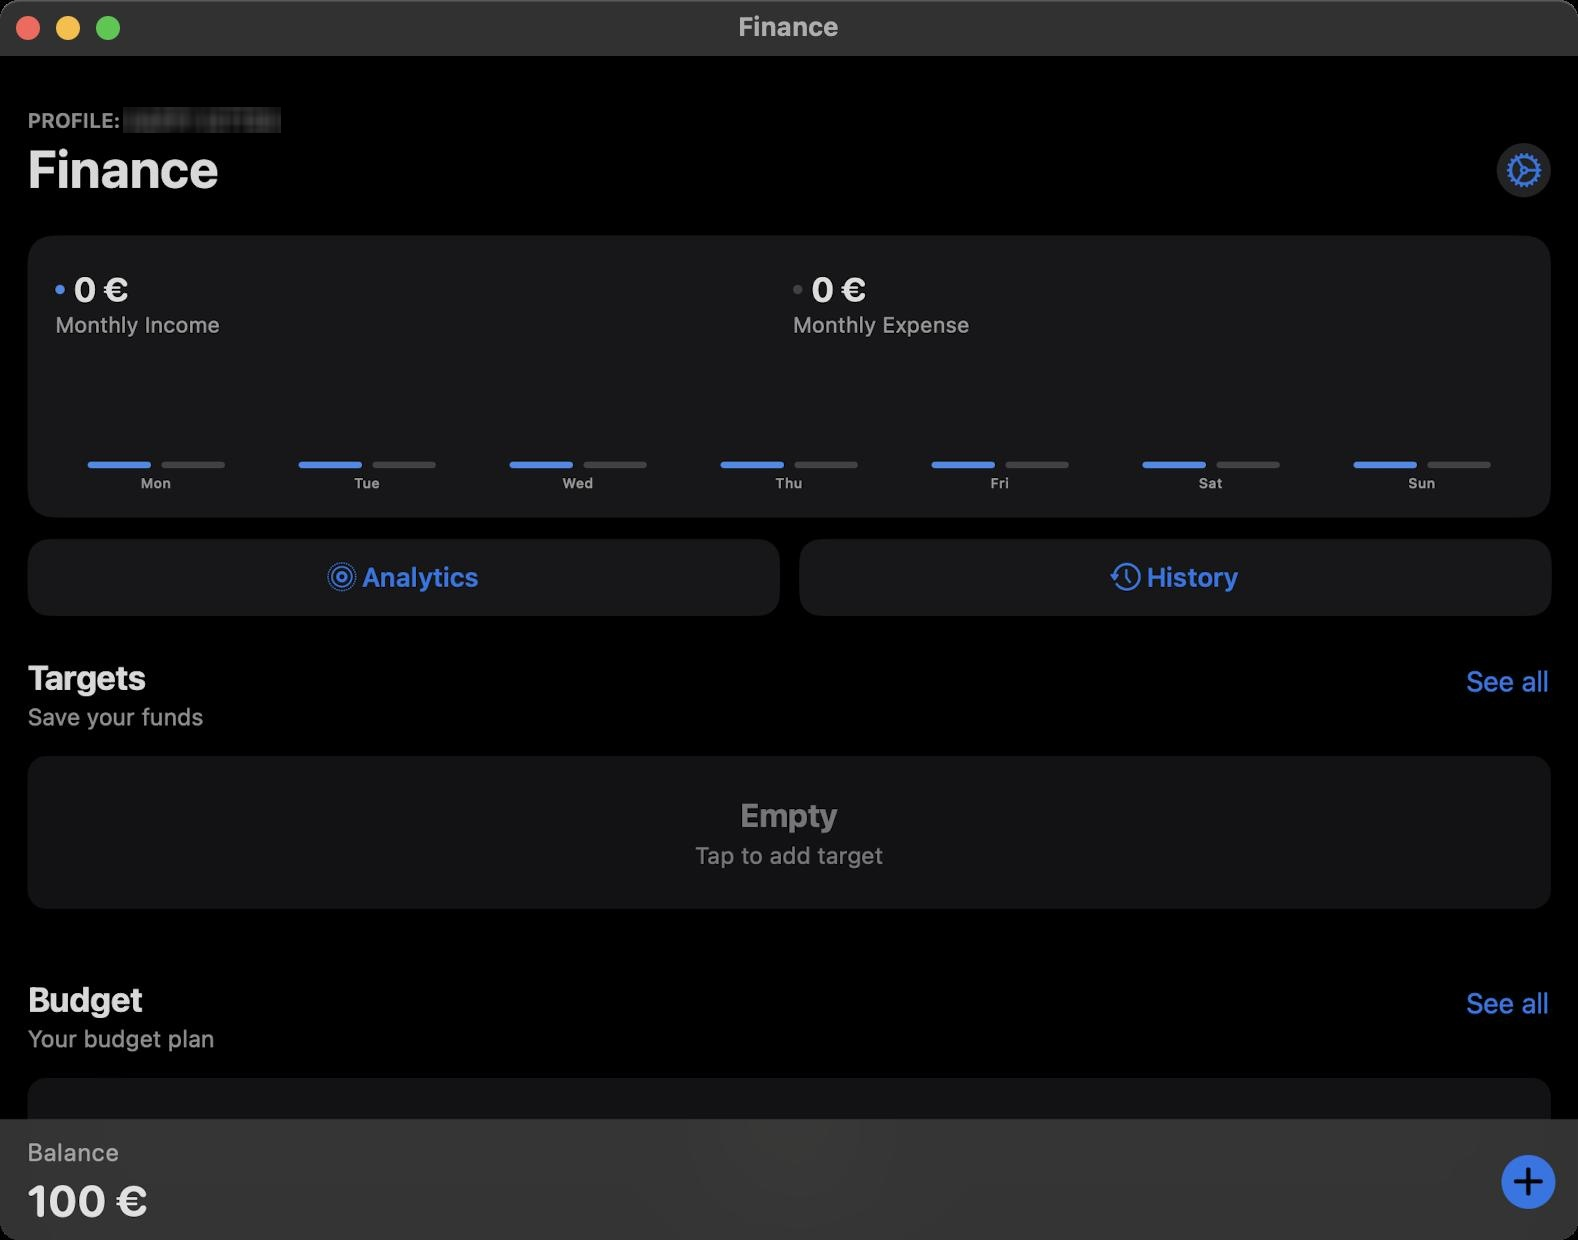
Accessibility tree:
{"name": "Finance", "role": "AXWindow", "description": null, "role_description": "standard window", "value": null, "position": "352.00;95.00", "size": "789;620", "children": [{"name": null, "role": "AXGroup", "description": null, "role_description": "group", "value": null, "position": "0.00;0.00", "size": "789;620", "children": [{"name": null, "role": "AXGroup", "description": null, "role_description": "group", "value": null, "position": "0.00;0.00", "size": "789;621", "children": [{"name": null, "role": "AXGroup", "description": null, "role_description": "Nav bar", "value": null, "position": "0.00;27.72", "size": "789;79", "children": [{"name": null, "role": "AXStaticText", "description": "PROFILE: HAPPY KITTEN", "role_description": "text", "value": null, "position": "13.86;53.90", "size": "125;12", "children": []}, {"name": null, "role": "AXHeading", "description": "Finance", "role_description": "heading", "value": null, "position": "13.86;68.53", "size": "96;31", "children": []}, {"name": null, "role": "AXButton", "description": "settingsButton", "role_description": "button", "value": null, "position": "748.44;71.61", "size": "27;27", "children": []}]}, {"name": null, "role": "AXGroup", "description": null, "role_description": "group", "value": null, "position": "0.00;0.00", "size": "789;621", "children": [{"name": null, "role": "AXGroup", "description": null, "role_description": "group", "value": null, "position": "0.00;0.00", "size": "789;621", "children": [{"name": null, "role": "AXGroup", "description": null, "role_description": "group", "value": null, "position": "13.86;117.81", "size": "762;190", "children": [{"name": null, "role": "AXGroup", "description": null, "role_description": "group", "value": null, "position": "27.72;134.75", "size": "734;34", "children": [{"name": null, "role": "AXStaticText", "description": "0 €", "role_description": "text", "value": null, "position": "36.96;134.75", "size": "356;20", "children": []}, {"name": null, "role": "AXStaticText", "description": "0 €", "role_description": "text", "value": null, "position": "405.79;134.75", "size": "356;20", "children": []}, {"name": null, "role": "AXStaticText", "description": "Monthly Income", "role_description": "text", "value": null, "position": "27.72;155.54", "size": "365;13", "children": []}, {"name": null, "role": "AXStaticText", "description": "Monthly Expense", "role_description": "text", "value": null, "position": "396.55;155.54", "size": "365;13", "children": []}]}, {"name": null, "role": "AXGroup", "description": null, "role_description": "group", "value": null, "position": "25.41;180.18", "size": "738;65", "children": [{"name": null, "role": "AXHeading", "description": "Bar Chart. 2 datasets. DataSet, DataSet", "role_description": "heading", "value": null, "position": "25.41;180.18", "size": "738;65", "children": []}, {"name": null, "role": "AXGenericElement", "description": "DataSet,  Mon: 0", "role_description": "", "value": null, "position": "43.87;230.85", "size": "32;3", "children": []}, {"name": null, "role": "AXGenericElement", "description": "DataSet,  : 0", "role_description": "", "value": null, "position": "80.79;230.85", "size": "32;3", "children": []}, {"name": null, "role": "AXGenericElement", "description": "DataSet,  Tue: 0", "role_description": "", "value": null, "position": "149.36;230.85", "size": "32;3", "children": []}, {"name": null, "role": "AXGenericElement", "description": "DataSet,  : 0", "role_description": "", "value": null, "position": "186.28;230.85", "size": "32;3", "children": []}, {"name": null, "role": "AXGenericElement", "description": "DataSet,  Wed: 0", "role_description": "", "value": null, "position": "254.85;230.85", "size": "32;3", "children": []}, {"name": null, "role": "AXGenericElement", "description": "DataSet,  : 0", "role_description": "", "value": null, "position": "291.77;230.85", "size": "32;3", "children": []}, {"name": null, "role": "AXGenericElement", "description": "DataSet,  Thu: 0", "role_description": "", "value": null, "position": "360.34;230.85", "size": "32;3", "children": []}, {"name": null, "role": "AXGenericElement", "description": "DataSet,  : 0", "role_description": "", "value": null, "position": "397.26;230.85", "size": "32;3", "children": []}, {"name": null, "role": "AXGenericElement", "description": "DataSet,  Fri: 0", "role_description": "", "value": null, "position": "465.83;230.85", "size": "32;3", "children": []}, {"name": null, "role": "AXGenericElement", "description": "DataSet,  : 0", "role_description": "", "value": null, "position": "502.75;230.85", "size": "32;3", "children": []}, {"name": null, "role": "AXGenericElement", "description": "DataSet,  Sat: 0", "role_description": "", "value": null, "position": "571.32;230.85", "size": "32;3", "children": []}, {"name": null, "role": "AXGenericElement", "description": "DataSet,  : 0", "role_description": "", "value": null, "position": "608.24;230.85", "size": "32;3", "children": []}, {"name": null, "role": "AXGenericElement", "description": "DataSet,  Sun: 0", "role_description": "", "value": null, "position": "676.81;230.85", "size": "32;3", "children": []}, {"name": null, "role": "AXGenericElement", "description": "DataSet,  : 0", "role_description": "", "value": null, "position": "713.73;230.85", "size": "32;3", "children": []}]}, {"name": null, "role": "AXGroup", "description": null, "role_description": "group", "value": null, "position": "13.86;269.50", "size": "762;38", "children": [{"name": null, "role": "AXButton", "description": "Analytics", "role_description": "button", "value": null, "position": "13.86;269.50", "size": "376;38", "children": []}, {"name": null, "role": "AXButton", "description": "History", "role_description": "button", "value": null, "position": "399.63;269.50", "size": "376;38", "children": []}]}]}, {"name": null, "role": "AXGroup", "description": null, "role_description": "group", "value": null, "position": "0.00;328.79", "size": "789;376", "children": [{"name": null, "role": "AXGroup", "description": null, "role_description": "group", "value": null, "position": "0.00;328.79", "size": "789;286", "children": [{"name": null, "role": "AXGroup", "description": null, "role_description": "group", "value": null, "position": "13.86;328.79", "size": "762;37", "children": [{"name": null, "role": "AXGroup", "description": null, "role_description": "group", "value": null, "position": "13.86;328.79", "size": "762;20", "children": [{"name": null, "role": "AXStaticText", "description": "Targets", "role_description": "text", "value": null, "position": "13.86;328.79", "size": "717;20", "children": []}, {"name": null, "role": "AXButton", "description": "See all", "role_description": "button", "value": null, "position": "733.04;328.79", "size": "42;20", "children": []}]}, {"name": null, "role": "AXStaticText", "description": "Save your funds", "role_description": "text", "value": null, "position": "13.86;351.12", "size": "762;15", "children": []}]}, {"name": null, "role": "AXGroup", "description": null, "role_description": "group", "value": null, "position": "207.90;398.09", "size": "373;37", "children": [{"name": null, "role": "AXStaticText", "description": "Empty", "role_description": "text", "value": null, "position": "207.90;398.09", "size": "373;19", "children": []}, {"name": null, "role": "AXStaticText", "description": "Tap to add target", "role_description": "text", "value": null, "position": "207.90;420.42", "size": "373;15", "children": []}]}, {"name": null, "role": "AXGroup", "description": null, "role_description": "group", "value": null, "position": "13.86;489.72", "size": "762;37", "children": [{"name": null, "role": "AXGroup", "description": null, "role_description": "group", "value": null, "position": "13.86;489.72", "size": "762;20", "children": [{"name": null, "role": "AXStaticText", "description": "Budget", "role_description": "text", "value": null, "position": "13.86;489.72", "size": "717;20", "children": []}, {"name": null, "role": "AXButton", "description": "See all", "role_description": "button", "value": null, "position": "733.04;489.72", "size": "42;20", "children": []}]}, {"name": null, "role": "AXStaticText", "description": "Your budget plan", "role_description": "text", "value": null, "position": "13.86;512.05", "size": "762;15", "children": []}]}, {"name": null, "role": "AXGroup", "description": null, "role_description": "group", "value": null, "position": "207.90;559.02", "size": "373;37", "children": [{"name": null, "role": "AXStaticText", "description": "Empty", "role_description": "text", "value": null, "position": "207.90;559.02", "size": "373;19", "children": []}, {"name": null, "role": "AXStaticText", "description": "Tap to add budget", "role_description": "text", "value": null, "position": "207.90;581.35", "size": "373;15", "children": []}]}]}, {"name": null, "role": "AXGroup", "description": null, "role_description": "group", "value": null, "position": "13.86;636.02", "size": "762;22", "children": [{"name": null, "role": "AXGroup", "description": null, "role_description": "group", "value": null, "position": "13.86;636.02", "size": "762;20", "children": [{"name": null, "role": "AXStaticText", "description": "More", "role_description": "text", "value": null, "position": "13.86;636.02", "size": "762;20", "children": []}]}]}, {"name": null, "role": "AXGroup", "description": null, "role_description": "group", "value": null, "position": "13.86;664.51", "size": "762;40", "children": [{"name": null, "role": "AXStaticText", "description": "Scheduled operations", "role_description": "text", "value": null, "position": "55.44;676.83", "size": "701;15", "children": []}]}]}, {"name": null, "role": "AXGroup", "description": null, "role_description": "group", "value": null, "position": "13.86;569.03", "size": "725;44", "children": [{"name": null, "role": "AXStaticText", "description": "Balance", "role_description": "text", "value": null, "position": "13.86;569.03", "size": "725;15", "children": []}, {"name": null, "role": "AXButton", "description": "100 €", "role_description": "button", "value": null, "position": "13.86;587.51", "size": "61;25", "children": []}]}]}]}]}]}, {"name": null, "role": "AXButton", "description": null, "role_description": "close button", "value": null, "position": "7.00;6.00", "size": "14;16", "children": []}, {"name": null, "role": "AXButton", "description": null, "role_description": "full screen button", "value": null, "position": "47.00;6.00", "size": "14;16", "children": [{"name": null, "role": "AXGroup", "description": null, "role_description": "group", "value": null, "position": "47.00;6.00", "size": "14;16", "children": [{"name": null, "role": "AXGroup", "description": null, "role_description": "group", "value": null, "position": "47.00;6.00", "size": "14;16", "children": []}]}]}, {"name": null, "role": "AXButton", "description": null, "role_description": "minimize button", "value": null, "position": "27.00;6.00", "size": "14;16", "children": []}, {"name": null, "role": "AXStaticText", "description": null, "role_description": "text", "value": "Finance", "position": "367.00;5.00", "size": "55;16", "children": []}, {"name": "Finance", "role": "AXWindow", "description": null, "role_description": "standard window", "value": null, "position": "352.00;95.00", "size": "789;620", "children": [{"name": null, "role": "AXGroup", "description": null, "role_description": "group", "value": null, "position": "0.00;0.00", "size": "789;620", "children": [{"name": null, "role": "AXGroup", "description": null, "role_description": "group", "value": null, "position": "0.00;0.00", "size": "789;621", "children": [{"name": null, "role": "AXGroup", "description": null, "role_description": "Nav bar", "value": null, "position": "0.00;27.72", "size": "789;79", "children": [{"name": null, "role": "AXStaticText", "description": "PROFILE: HAPPY KITTEN", "role_description": "text", "value": null, "position": "13.86;53.90", "size": "125;12", "children": []}, {"name": null, "role": "AXHeading", "description": "Finance", "role_description": "heading", "value": null, "position": "13.86;68.53", "size": "96;31", "children": []}, {"name": null, "role": "AXButton", "description": "settingsButton", "role_description": "button", "value": null, "position": "748.44;71.61", "size": "27;27", "children": []}]}, {"name": null, "role": "AXGroup", "description": null, "role_description": "group", "value": null, "position": "0.00;0.00", "size": "789;621", "children": [{"name": null, "role": "AXGroup", "description": null, "role_description": "group", "value": null, "position": "0.00;0.00", "size": "789;621", "children": [{"name": null, "role": "AXGroup", "description": null, "role_description": "group", "value": null, "position": "13.86;117.81", "size": "762;190", "children": [{"name": null, "role": "AXGroup", "description": null, "role_description": "group", "value": null, "position": "27.72;134.75", "size": "734;34", "children": [{"name": null, "role": "AXStaticText", "description": "0 €", "role_description": "text", "value": null, "position": "36.96;134.75", "size": "356;20", "children": []}, {"name": null, "role": "AXStaticText", "description": "0 €", "role_description": "text", "value": null, "position": "405.79;134.75", "size": "356;20", "children": []}, {"name": null, "role": "AXStaticText", "description": "Monthly Income", "role_description": "text", "value": null, "position": "27.72;155.54", "size": "365;13", "children": []}, {"name": null, "role": "AXStaticText", "description": "Monthly Expense", "role_description": "text", "value": null, "position": "396.55;155.54", "size": "365;13", "children": []}]}, {"name": null, "role": "AXGroup", "description": null, "role_description": "group", "value": null, "position": "25.41;180.18", "size": "738;65", "children": [{"name": null, "role": "AXHeading", "description": "Bar Chart. 2 datasets. DataSet, DataSet", "role_description": "heading", "value": null, "position": "25.41;180.18", "size": "738;65", "children": []}, {"name": null, "role": "AXGenericElement", "description": "DataSet,  Mon: 0", "role_description": "", "value": null, "position": "43.87;230.85", "size": "32;3", "children": []}, {"name": null, "role": "AXGenericElement", "description": "DataSet,  : 0", "role_description": "", "value": null, "position": "80.79;230.85", "size": "32;3", "children": []}, {"name": null, "role": "AXGenericElement", "description": "DataSet,  Tue: 0", "role_description": "", "value": null, "position": "149.36;230.85", "size": "32;3", "children": []}, {"name": null, "role": "AXGenericElement", "description": "DataSet,  : 0", "role_description": "", "value": null, "position": "186.28;230.85", "size": "32;3", "children": []}, {"name": null, "role": "AXGenericElement", "description": "DataSet,  Wed: 0", "role_description": "", "value": null, "position": "254.85;230.85", "size": "32;3", "children": []}, {"name": null, "role": "AXGenericElement", "description": "DataSet,  : 0", "role_description": "", "value": null, "position": "291.77;230.85", "size": "32;3", "children": []}, {"name": null, "role": "AXGenericElement", "description": "DataSet,  Thu: 0", "role_description": "", "value": null, "position": "360.34;230.85", "size": "32;3", "children": []}, {"name": null, "role": "AXGenericElement", "description": "DataSet,  : 0", "role_description": "", "value": null, "position": "397.26;230.85", "size": "32;3", "children": []}, {"name": null, "role": "AXGenericElement", "description": "DataSet,  Fri: 0", "role_description": "", "value": null, "position": "465.83;230.85", "size": "32;3", "children": []}, {"name": null, "role": "AXGenericElement", "description": "DataSet,  : 0", "role_description": "", "value": null, "position": "502.75;230.85", "size": "32;3", "children": []}, {"name": null, "role": "AXGenericElement", "description": "DataSet,  Sat: 0", "role_description": "", "value": null, "position": "571.32;230.85", "size": "32;3", "children": []}, {"name": null, "role": "AXGenericElement", "description": "DataSet,  : 0", "role_description": "", "value": null, "position": "608.24;230.85", "size": "32;3", "children": []}, {"name": null, "role": "AXGenericElement", "description": "DataSet,  Sun: 0", "role_description": "", "value": null, "position": "676.81;230.85", "size": "32;3", "children": []}, {"name": null, "role": "AXGenericElement", "description": "DataSet,  : 0", "role_description": "", "value": null, "position": "713.73;230.85", "size": "32;3", "children": []}]}, {"name": null, "role": "AXGroup", "description": null, "role_description": "group", "value": null, "position": "13.86;269.50", "size": "762;38", "children": [{"name": null, "role": "AXButton", "description": "Analytics", "role_description": "button", "value": null, "position": "13.86;269.50", "size": "376;38", "children": []}, {"name": null, "role": "AXButton", "description": "History", "role_description": "button", "value": null, "position": "399.63;269.50", "size": "376;38", "children": []}]}]}, {"name": null, "role": "AXGroup", "description": null, "role_description": "group", "value": null, "position": "0.00;328.79", "size": "789;376", "children": [{"name": null, "role": "AXGroup", "description": null, "role_description": "group", "value": null, "position": "0.00;328.79", "size": "789;286", "children": [{"name": null, "role": "AXGroup", "description": null, "role_description": "group", "value": null, "position": "13.86;328.79", "size": "762;37", "children": [{"name": null, "role": "AXGroup", "description": null, "role_description": "group", "value": null, "position": "13.86;328.79", "size": "762;20", "children": [{"name": null, "role": "AXStaticText", "description": "Targets", "role_description": "text", "value": null, "position": "13.86;328.79", "size": "717;20", "children": []}, {"name": null, "role": "AXButton", "description": "See all", "role_description": "button", "value": null, "position": "733.04;328.79", "size": "42;20", "children": []}]}, {"name": null, "role": "AXStaticText", "description": "Save your funds", "role_description": "text", "value": null, "position": "13.86;351.12", "size": "762;15", "children": []}]}, {"name": null, "role": "AXGroup", "description": null, "role_description": "group", "value": null, "position": "207.90;398.09", "size": "373;37", "children": [{"name": null, "role": "AXStaticText", "description": "Empty", "role_description": "text", "value": null, "position": "207.90;398.09", "size": "373;19", "children": []}, {"name": null, "role": "AXStaticText", "description": "Tap to add target", "role_description": "text", "value": null, "position": "207.90;420.42", "size": "373;15", "children": []}]}, {"name": null, "role": "AXGroup", "description": null, "role_description": "group", "value": null, "position": "13.86;489.72", "size": "762;37", "children": [{"name": null, "role": "AXGroup", "description": null, "role_description": "group", "value": null, "position": "13.86;489.72", "size": "762;20", "children": [{"name": null, "role": "AXStaticText", "description": "Budget", "role_description": "text", "value": null, "position": "13.86;489.72", "size": "717;20", "children": []}, {"name": null, "role": "AXButton", "description": "See all", "role_description": "button", "value": null, "position": "733.04;489.72", "size": "42;20", "children": []}]}, {"name": null, "role": "AXStaticText", "description": "Your budget plan", "role_description": "text", "value": null, "position": "13.86;512.05", "size": "762;15", "children": []}]}, {"name": null, "role": "AXGroup", "description": null, "role_description": "group", "value": null, "position": "207.90;559.02", "size": "373;37", "children": [{"name": null, "role": "AXStaticText", "description": "Empty", "role_description": "text", "value": null, "position": "207.90;559.02", "size": "373;19", "children": []}, {"name": null, "role": "AXStaticText", "description": "Tap to add budget", "role_description": "text", "value": null, "position": "207.90;581.35", "size": "373;15", "children": []}]}]}, {"name": null, "role": "AXGroup", "description": null, "role_description": "group", "value": null, "position": "13.86;636.02", "size": "762;22", "children": [{"name": null, "role": "AXGroup", "description": null, "role_description": "group", "value": null, "position": "13.86;636.02", "size": "762;20", "children": [{"name": null, "role": "AXStaticText", "description": "More", "role_description": "text", "value": null, "position": "13.86;636.02", "size": "762;20", "children": []}]}]}, {"name": null, "role": "AXGroup", "description": null, "role_description": "group", "value": null, "position": "13.86;664.51", "size": "762;40", "children": [{"name": null, "role": "AXStaticText", "description": "Scheduled operations", "role_description": "text", "value": null, "position": "55.44;676.83", "size": "701;15", "children": []}]}]}, {"name": null, "role": "AXGroup", "description": null, "role_description": "group", "value": null, "position": "13.86;569.03", "size": "725;44", "children": [{"name": null, "role": "AXStaticText", "description": "Balance", "role_description": "text", "value": null, "position": "13.86;569.03", "size": "725;15", "children": []}, {"name": null, "role": "AXButton", "description": "100 €", "role_description": "button", "value": null, "position": "13.86;587.51", "size": "61;25", "children": []}]}]}]}]}]}, {"name": null, "role": "AXButton", "description": null, "role_description": "close button", "value": null, "position": "7.00;6.00", "size": "14;16", "children": []}, {"name": null, "role": "AXButton", "description": null, "role_description": "full screen button", "value": null, "position": "47.00;6.00", "size": "14;16", "children": [{"name": null, "role": "AXGroup", "description": null, "role_description": "group", "value": null, "position": "47.00;6.00", "size": "14;16", "children": [{"name": null, "role": "AXGroup", "description": null, "role_description": "group", "value": null, "position": "47.00;6.00", "size": "14;16", "children": []}]}]}, {"name": null, "role": "AXButton", "description": null, "role_description": "minimize button", "value": null, "position": "27.00;6.00", "size": "14;16", "children": []}, {"name": null, "role": "AXStaticText", "description": null, "role_description": "text", "value": "Finance", "position": "367.00;5.00", "size": "55;16", "children": []}]}]}